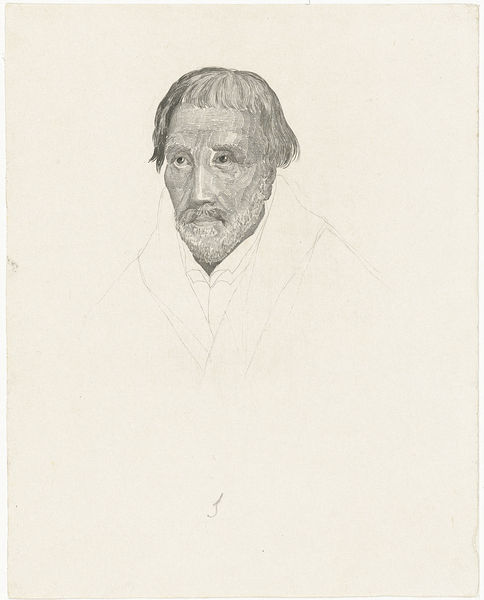
Titel: Mansbuste in ovaal
Künstler: Henricus Wilhelmus Couwenberg
Standort: Amsterdam
Institution: Rijksmuseum
Schlagwörter: barbe, homme, moustache, portrait, dessin, papier, fusain, vieux, buste, col, veste, moine